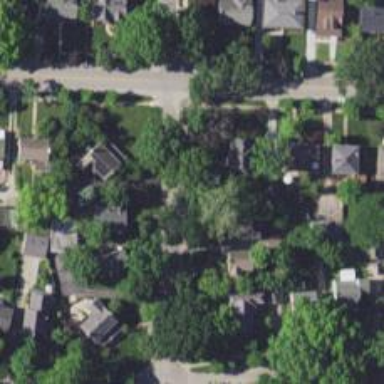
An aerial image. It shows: Charming neighbourhood.